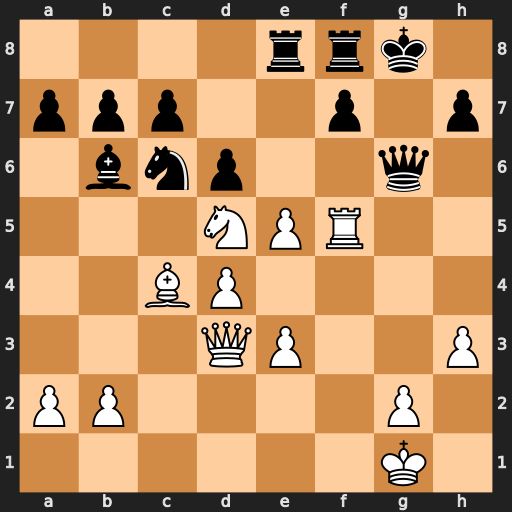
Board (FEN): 4rrk1/ppp2p1p/1bnp2q1/3NPR2/2BP4/3QP2P/PP4P1/6K1
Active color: w
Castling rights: -
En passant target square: -
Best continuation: Nf6+ Kh8 Rh5 Qxh5 Nxh5